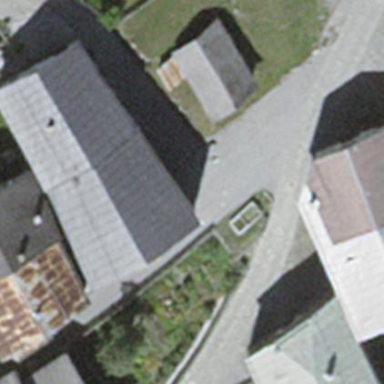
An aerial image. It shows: Building.